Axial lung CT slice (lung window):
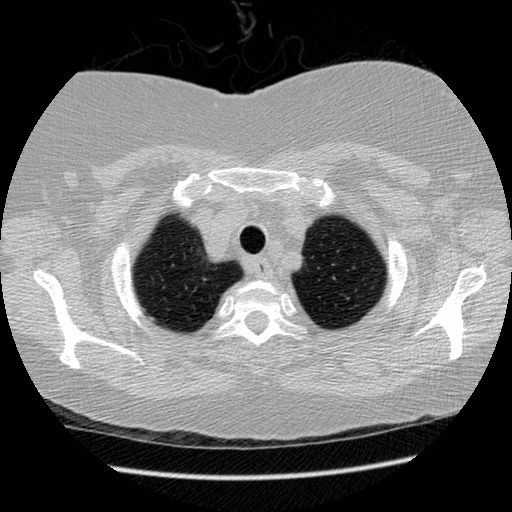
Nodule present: no